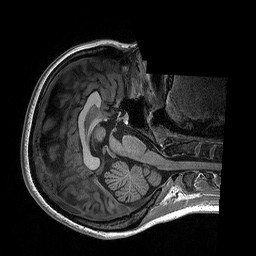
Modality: T1w
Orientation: axial
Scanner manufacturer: siemens
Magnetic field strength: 3 T